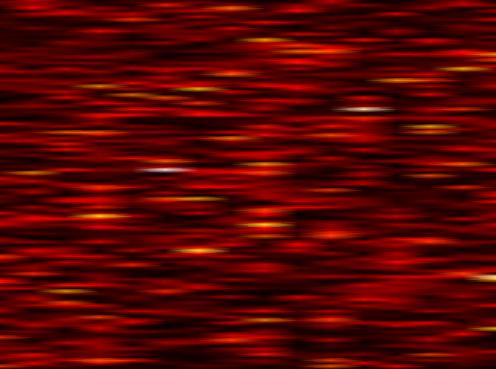
Label: WOLA